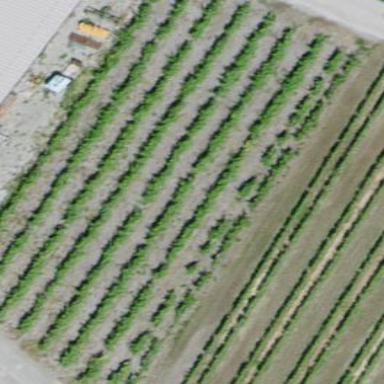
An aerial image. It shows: Vineyard growing grapes.